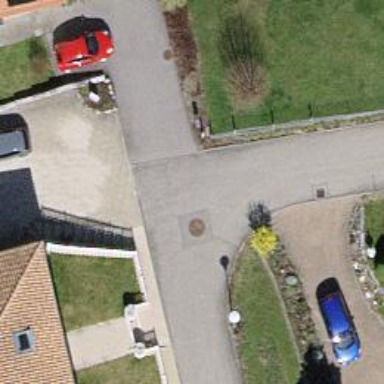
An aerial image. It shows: Residential road.